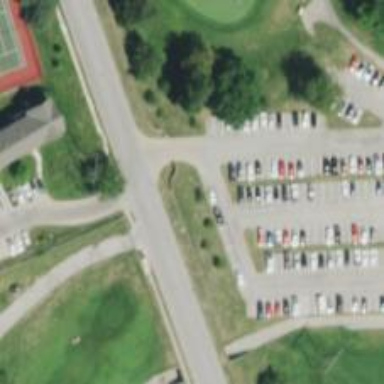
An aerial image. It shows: Asphalt service road used as golf cart path.